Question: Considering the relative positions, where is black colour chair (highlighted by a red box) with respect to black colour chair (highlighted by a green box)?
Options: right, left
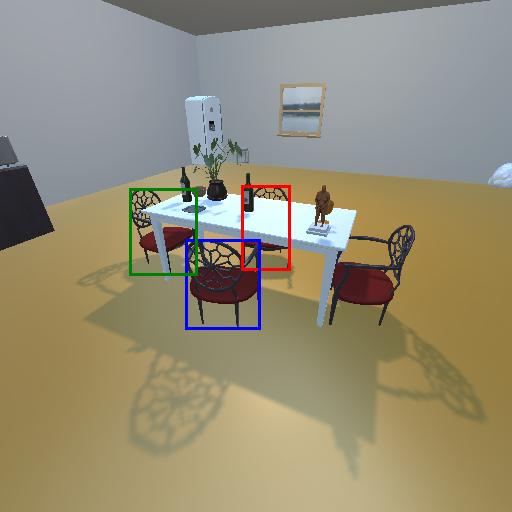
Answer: right